Question: I would like to know how do I disable the Showcontrols options for HTML5 video.
This is what I want to disable:
The reason I want to disable is that If I use my custom controls and If I mouse hover I need to show my custom controls and when I leave the mouse it should hide the controls and the problem is that when I select the ShowControls the default controls is showing up which I dont want.
Can anyone suggest me how do I procees with that?

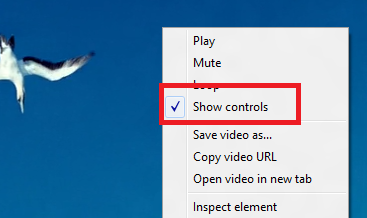
Answer: '''
var video = document.getElementById("video"); // assuming "video" is your videos' id
video.removeAttribute("controls");
'''
for example: <URL>